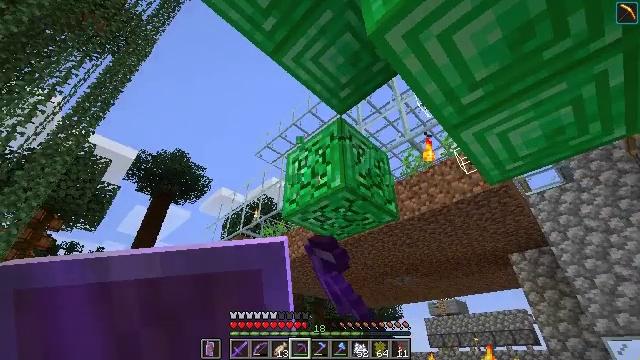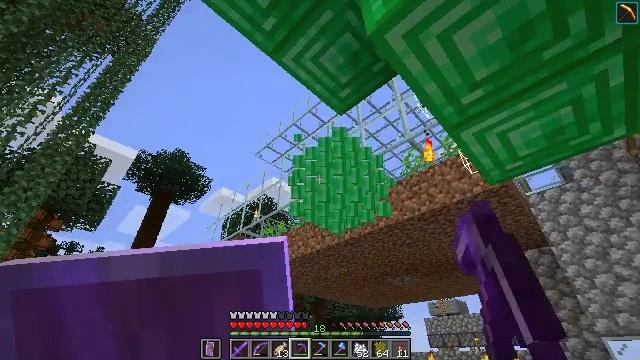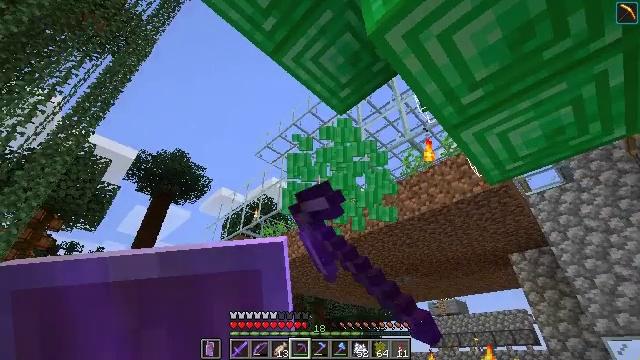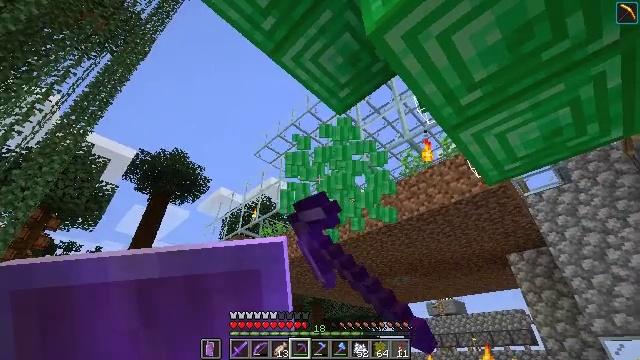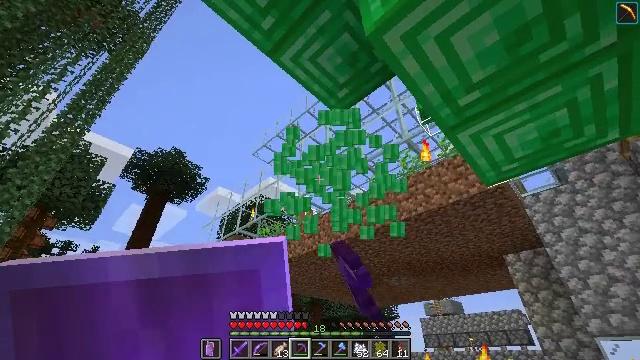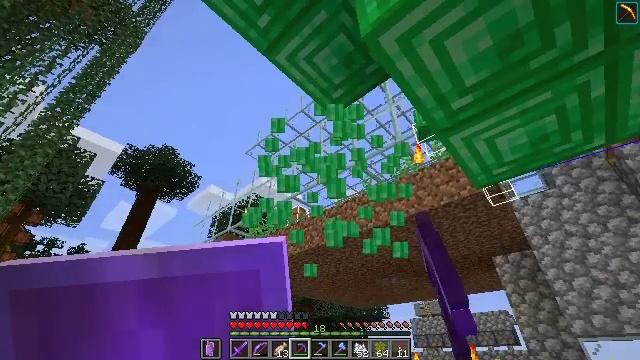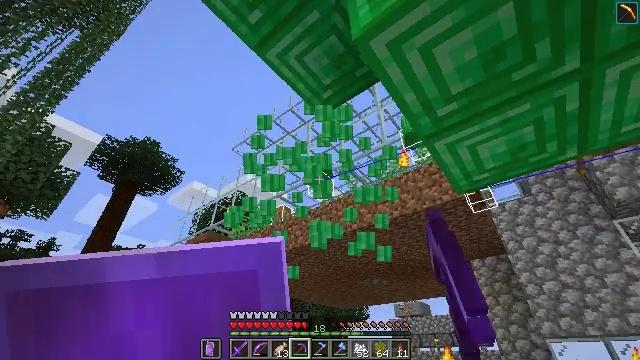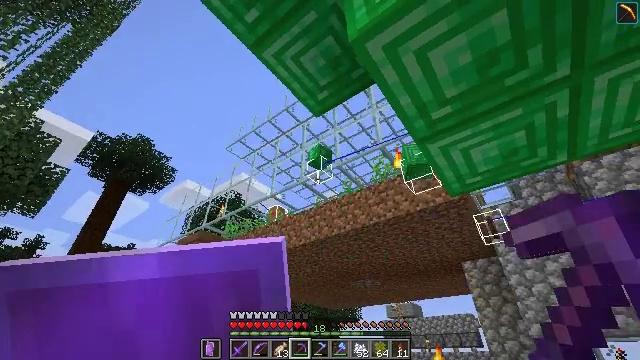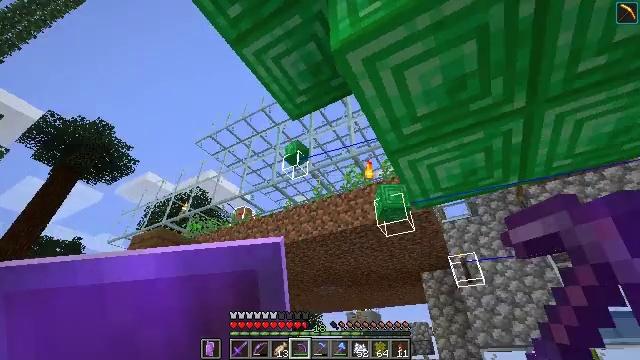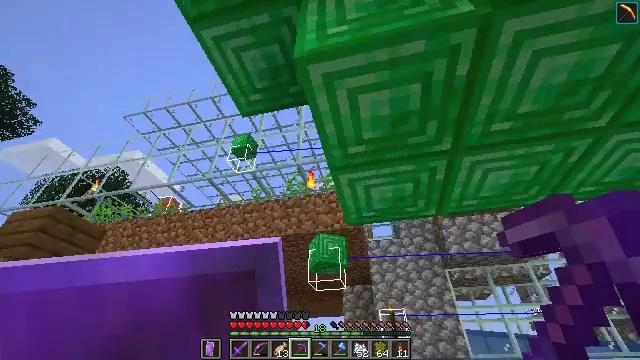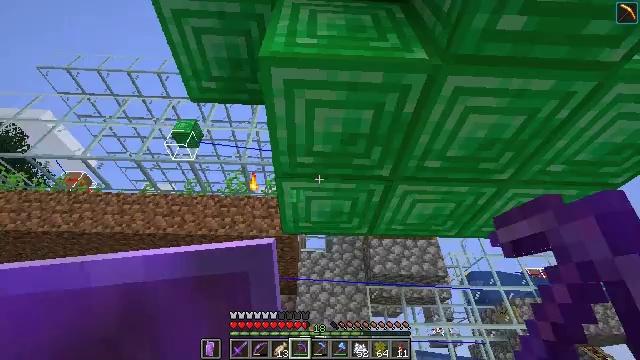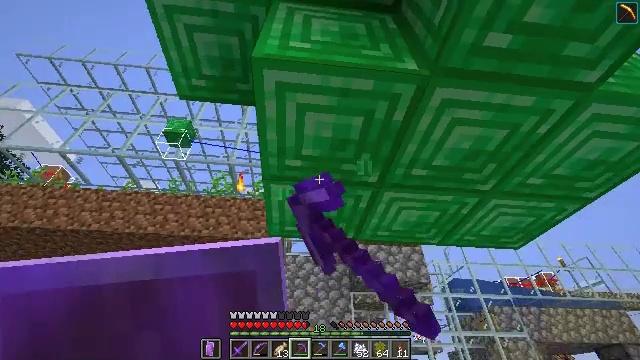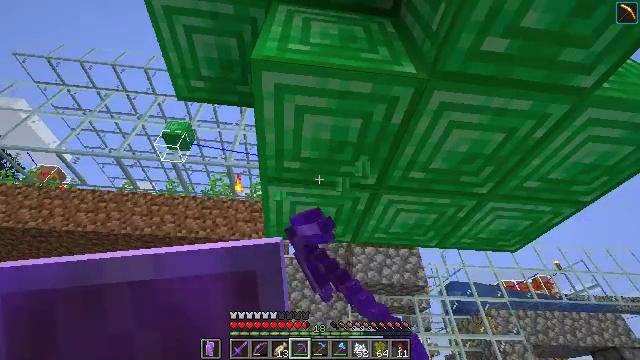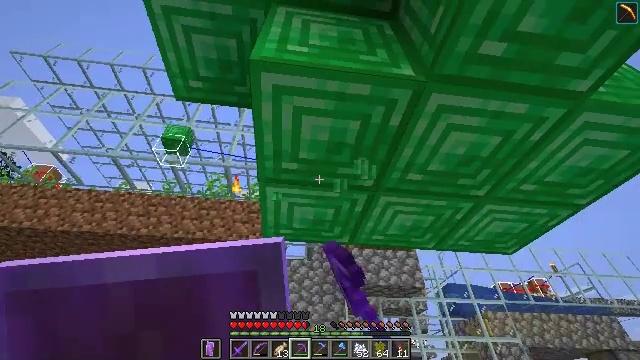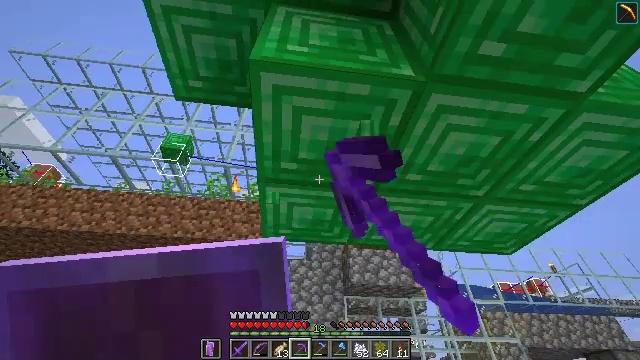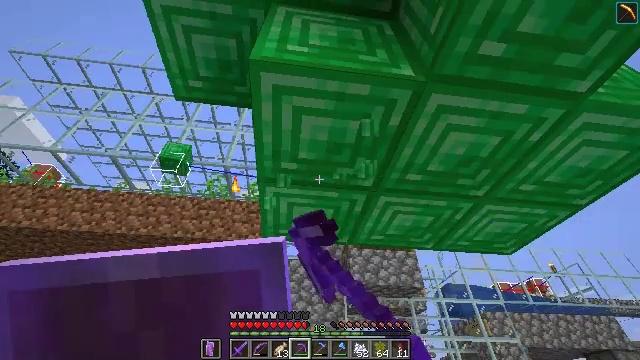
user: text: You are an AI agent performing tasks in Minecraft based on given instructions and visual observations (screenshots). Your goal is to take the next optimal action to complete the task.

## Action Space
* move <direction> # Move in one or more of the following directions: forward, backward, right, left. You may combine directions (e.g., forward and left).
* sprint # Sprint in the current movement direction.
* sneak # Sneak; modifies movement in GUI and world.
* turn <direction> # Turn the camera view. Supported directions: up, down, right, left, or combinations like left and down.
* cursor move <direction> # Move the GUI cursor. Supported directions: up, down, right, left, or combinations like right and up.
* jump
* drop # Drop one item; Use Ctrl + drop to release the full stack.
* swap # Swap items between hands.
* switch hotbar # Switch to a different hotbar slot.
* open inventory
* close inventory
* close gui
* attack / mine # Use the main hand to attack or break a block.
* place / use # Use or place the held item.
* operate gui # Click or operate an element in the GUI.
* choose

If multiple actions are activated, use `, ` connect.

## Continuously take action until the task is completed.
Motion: motion action
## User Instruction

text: Harvest the emerald block.
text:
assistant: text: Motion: attack / mine
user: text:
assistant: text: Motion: attack / mine
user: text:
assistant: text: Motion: attack / mine
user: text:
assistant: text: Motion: attack / mine
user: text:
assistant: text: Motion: turn right, attack / mine
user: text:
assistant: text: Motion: turn right, attack / mine
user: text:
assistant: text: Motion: turn right, attack / mine
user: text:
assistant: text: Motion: turn right and up, attack / mine
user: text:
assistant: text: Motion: turn right and up, attack / mine
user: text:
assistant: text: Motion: turn right and up, attack / mine
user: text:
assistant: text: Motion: turn right, attack / mine
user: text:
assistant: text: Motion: attack / mine
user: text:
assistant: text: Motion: attack / mine
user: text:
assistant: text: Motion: attack / mine
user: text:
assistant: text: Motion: attack / mine
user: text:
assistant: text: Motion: attack / mine
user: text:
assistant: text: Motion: attack / mine
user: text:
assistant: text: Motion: attack / mine
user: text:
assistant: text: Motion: attack / mine
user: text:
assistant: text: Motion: attack / mine
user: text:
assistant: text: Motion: attack / mine
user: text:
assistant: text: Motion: attack / mine
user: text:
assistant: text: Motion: move right, attack / mine
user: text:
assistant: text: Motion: move right, attack / mine
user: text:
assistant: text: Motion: move right, attack / mine
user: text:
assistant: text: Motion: move right, attack / mine
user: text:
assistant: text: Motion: attack / mine
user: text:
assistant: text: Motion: turn left and down, attack / mine
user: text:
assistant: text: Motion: turn left, attack / mine
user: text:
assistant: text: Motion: turn left, attack / mine